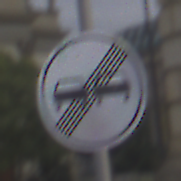
Verkehrszeichen: EndeUeberholverbot
Umgebung: Outdoor, Urban
Tageszeit: Midday
Wetter: Overcast
Licht: Natural
Jahreszeit: NotSpecified
Kontrast: LowContrast